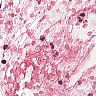
Metastatic tissue present: no